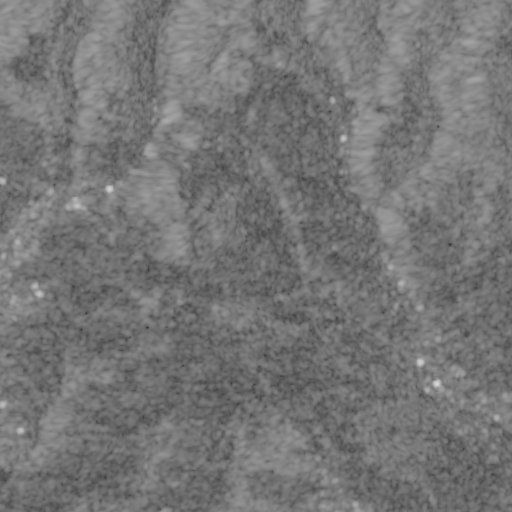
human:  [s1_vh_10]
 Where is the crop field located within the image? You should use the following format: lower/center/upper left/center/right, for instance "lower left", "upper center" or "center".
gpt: The crop field is located in the lower of the image.
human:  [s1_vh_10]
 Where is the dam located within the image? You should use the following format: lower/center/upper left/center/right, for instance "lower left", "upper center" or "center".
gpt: The dam is located in the upper left of the image.
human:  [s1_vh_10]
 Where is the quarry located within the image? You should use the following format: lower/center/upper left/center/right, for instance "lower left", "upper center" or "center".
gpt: The quarry is located in the center of the image.
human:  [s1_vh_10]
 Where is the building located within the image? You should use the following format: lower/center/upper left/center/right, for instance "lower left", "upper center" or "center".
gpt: There is no building in the image.

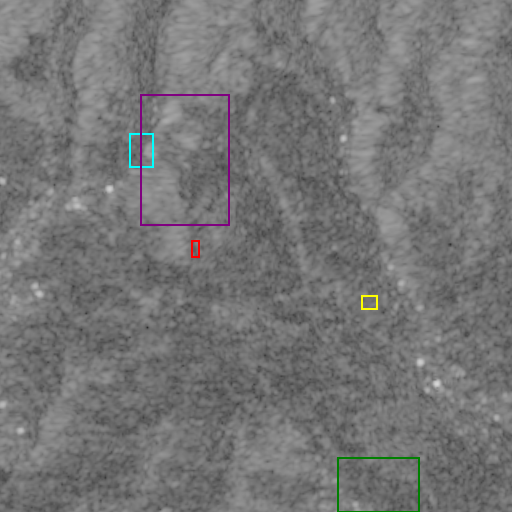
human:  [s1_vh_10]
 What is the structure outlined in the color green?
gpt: The structure outlined in green is a crop field.
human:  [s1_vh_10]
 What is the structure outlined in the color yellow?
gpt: The structure outlined in yellow is a park.
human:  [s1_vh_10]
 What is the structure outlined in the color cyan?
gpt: The structure outlined in cyan is a parking lot.
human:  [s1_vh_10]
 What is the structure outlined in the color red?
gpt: The structure outlined in red is a quarry.
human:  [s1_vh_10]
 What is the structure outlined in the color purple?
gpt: The structure outlined in purple is a track.
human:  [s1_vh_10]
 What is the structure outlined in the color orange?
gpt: There is no orange outline.